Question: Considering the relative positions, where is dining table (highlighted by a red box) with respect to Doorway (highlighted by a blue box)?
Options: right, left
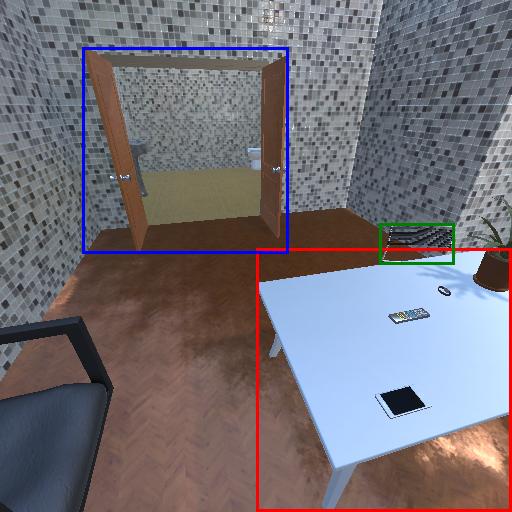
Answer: right